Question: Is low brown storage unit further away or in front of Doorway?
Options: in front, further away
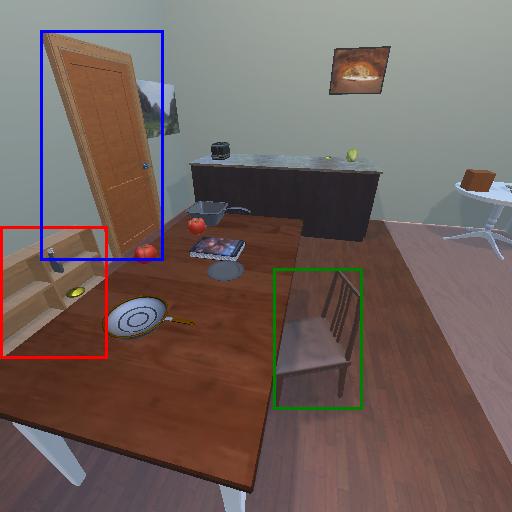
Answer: in front